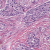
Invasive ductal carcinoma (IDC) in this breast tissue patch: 1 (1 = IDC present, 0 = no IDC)